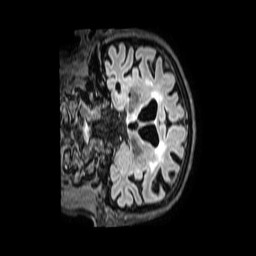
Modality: FLAIR
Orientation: coronal
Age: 73
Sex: female
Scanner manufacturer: philips
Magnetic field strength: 3 T
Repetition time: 4.8 s
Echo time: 0.2867 s